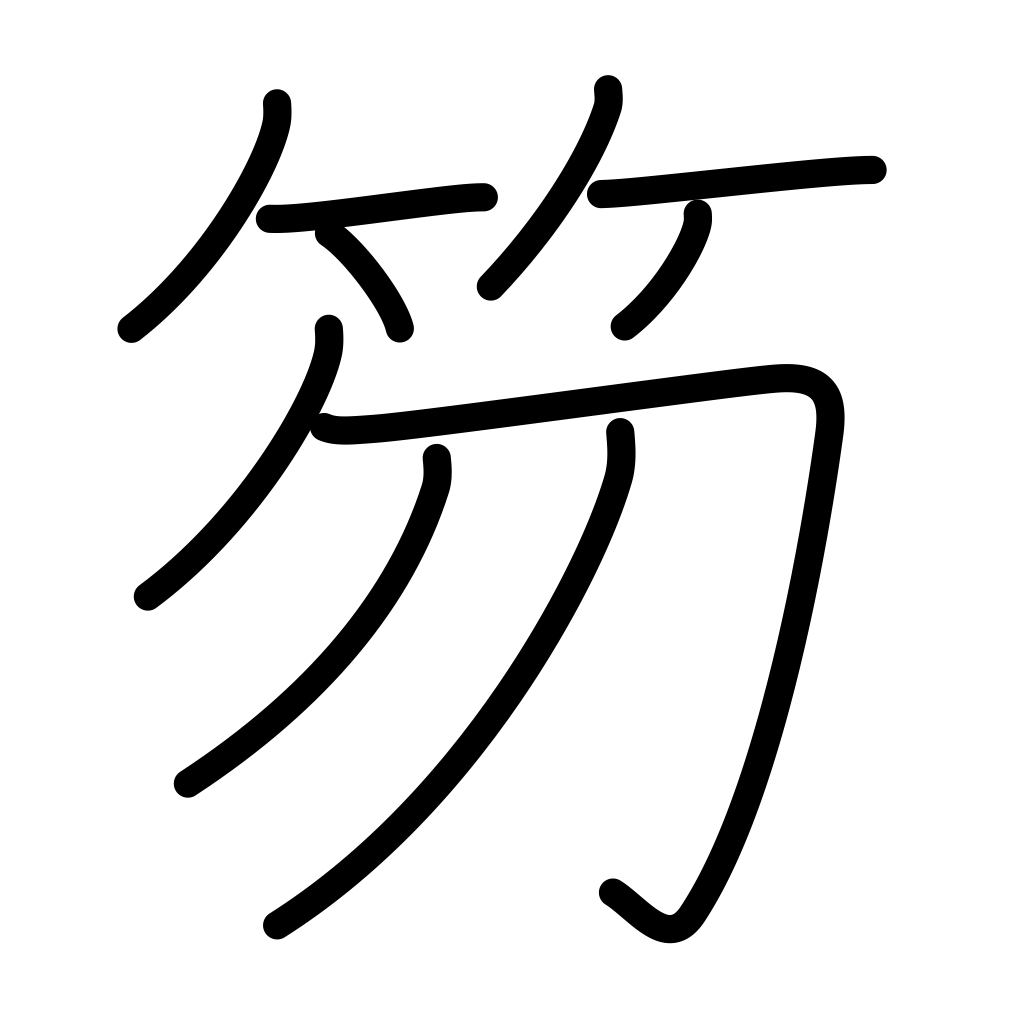
Meaning: mace, baton, scepter